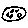
Label: moon